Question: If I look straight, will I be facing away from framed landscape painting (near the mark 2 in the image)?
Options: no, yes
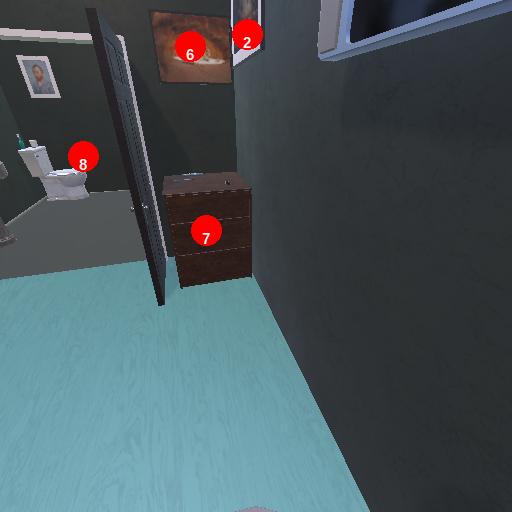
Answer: no